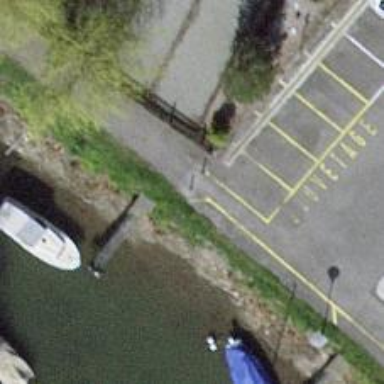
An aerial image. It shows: Bollard barrier.